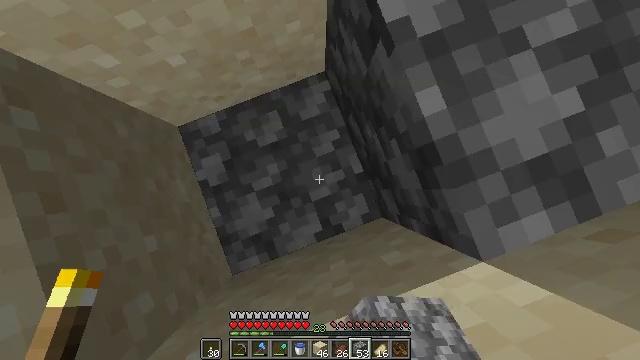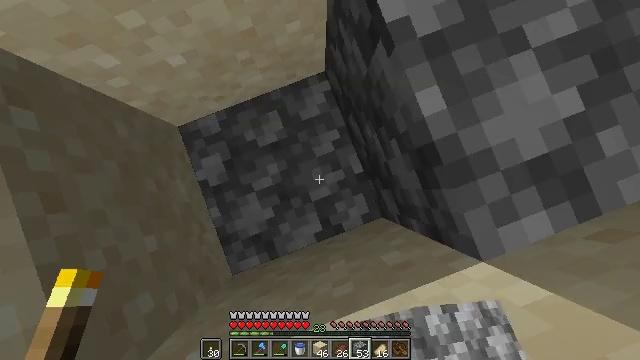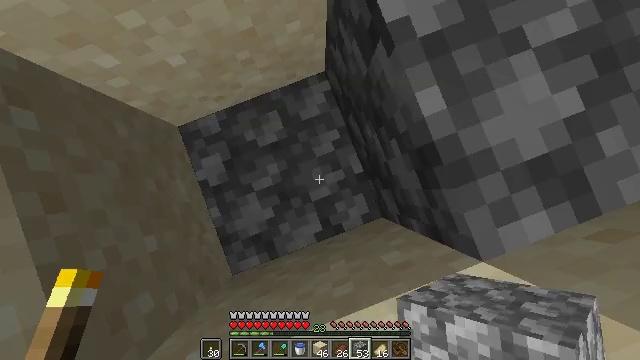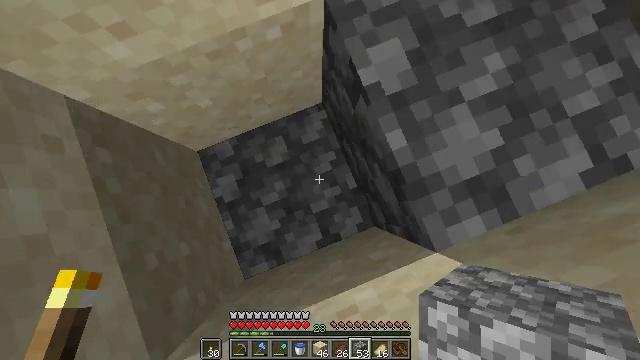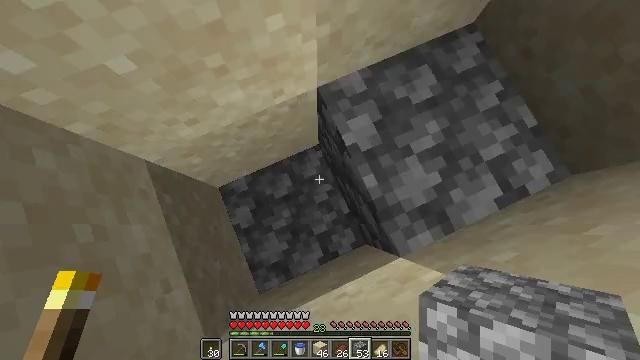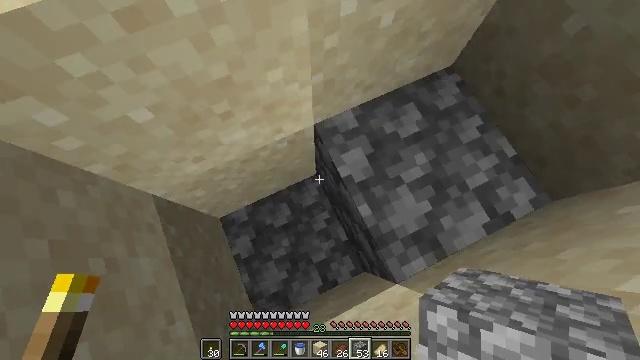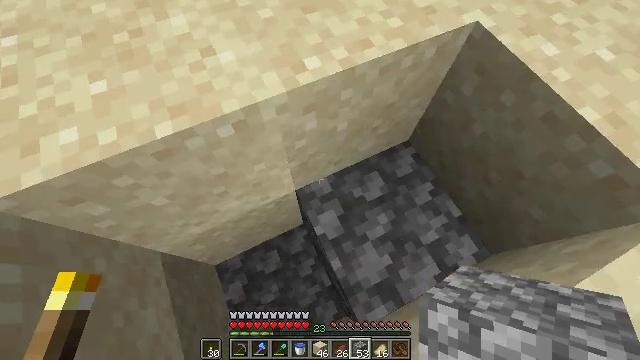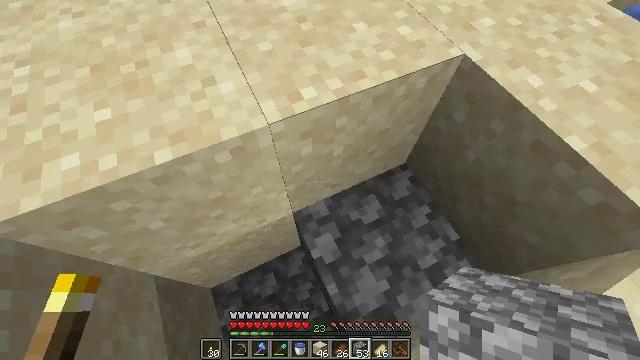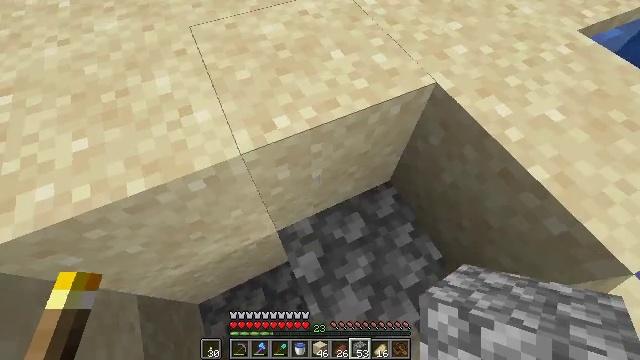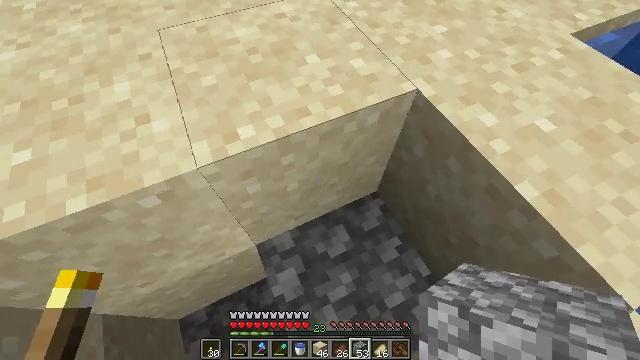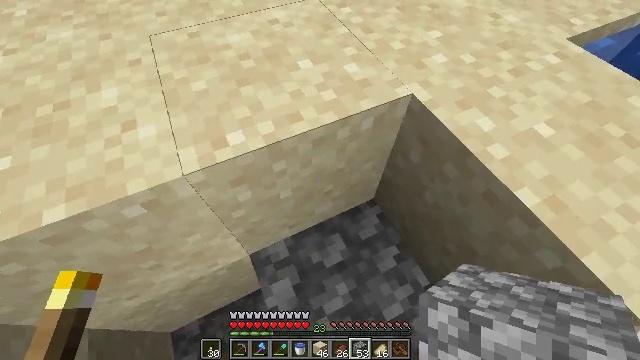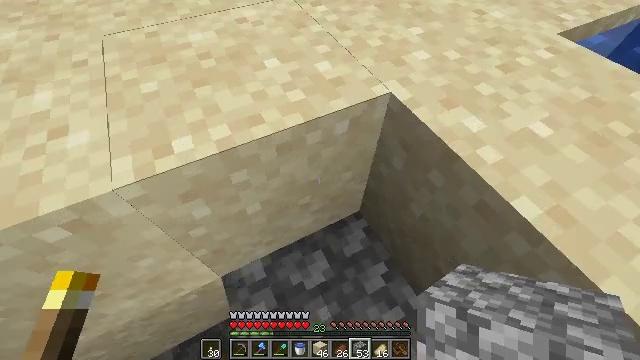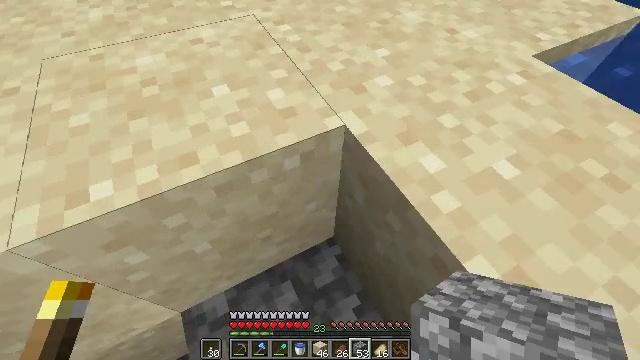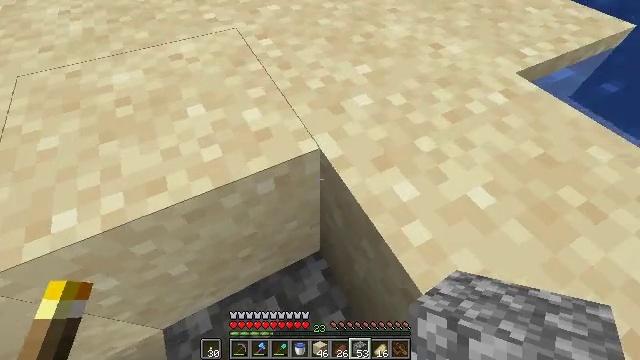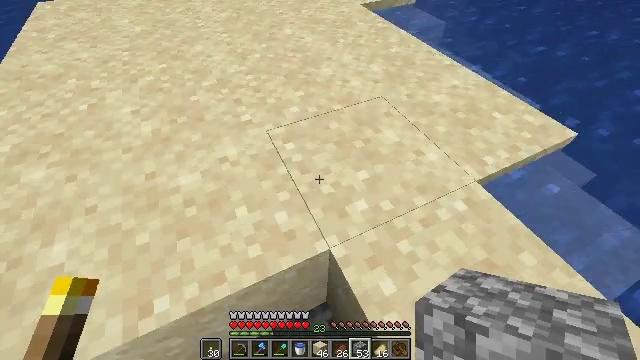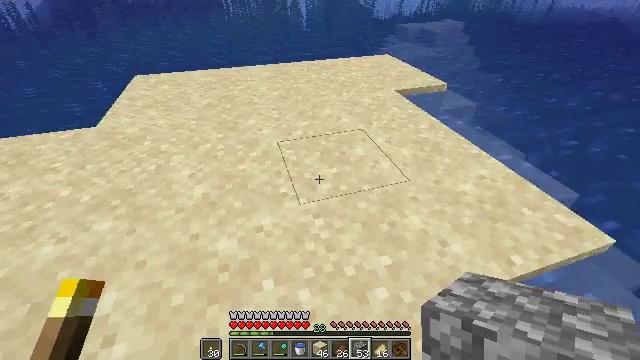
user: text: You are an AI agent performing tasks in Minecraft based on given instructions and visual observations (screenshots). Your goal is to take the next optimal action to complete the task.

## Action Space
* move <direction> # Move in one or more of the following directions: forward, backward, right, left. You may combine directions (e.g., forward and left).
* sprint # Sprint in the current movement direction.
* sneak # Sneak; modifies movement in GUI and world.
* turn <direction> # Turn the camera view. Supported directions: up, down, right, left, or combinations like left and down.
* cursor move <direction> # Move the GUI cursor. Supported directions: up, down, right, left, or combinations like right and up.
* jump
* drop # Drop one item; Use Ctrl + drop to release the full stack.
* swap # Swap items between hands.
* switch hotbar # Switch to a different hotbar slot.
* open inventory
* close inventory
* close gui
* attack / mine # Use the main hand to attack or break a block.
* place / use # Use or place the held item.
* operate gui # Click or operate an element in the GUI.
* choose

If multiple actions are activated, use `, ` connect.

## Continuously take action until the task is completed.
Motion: motion action
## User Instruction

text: Break the white bed to relocate it.
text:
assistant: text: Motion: no_op
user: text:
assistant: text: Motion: no_op
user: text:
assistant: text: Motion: move right, turn right and up, jump
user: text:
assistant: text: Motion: move right, turn right and up, jump
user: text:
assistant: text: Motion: move right, turn right and up, jump
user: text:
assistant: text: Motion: move right, turn up, jump
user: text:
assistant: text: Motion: move forward and move right, turn up, jump
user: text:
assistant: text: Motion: move forward and move right, turn up, jump
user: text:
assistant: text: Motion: move forward and move right, turn up
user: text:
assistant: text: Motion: move forward and move right, turn up
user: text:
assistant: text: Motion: move forward and move right, turn right and up
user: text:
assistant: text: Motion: move forward and move right, turn up
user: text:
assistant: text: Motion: move forward and move right, jump
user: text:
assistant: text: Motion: move forward and move right, turn left and up, jump
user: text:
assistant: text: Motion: move forward and move right, turn left and up, jump
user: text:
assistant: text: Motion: move forward and move right, turn left and up
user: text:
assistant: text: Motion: move forward and move right, turn left and up
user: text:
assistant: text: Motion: move forward and move right, turn left and up
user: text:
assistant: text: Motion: move forward and move right, turn left and up
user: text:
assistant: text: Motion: move forward and move right, turn left
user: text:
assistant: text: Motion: move forward, turn left
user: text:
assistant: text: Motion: move forward, turn left
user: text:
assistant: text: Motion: move forward, turn left
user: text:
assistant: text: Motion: move forward, turn left
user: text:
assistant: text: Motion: move forward, turn left
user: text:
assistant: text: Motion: move forward, jump
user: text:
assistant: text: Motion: move forward, sprint, turn left, jump
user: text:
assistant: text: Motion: move forward, sprint, turn left and down, jump
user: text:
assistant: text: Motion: move forward, sprint, turn left and down, jump
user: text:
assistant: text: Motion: move forward, sprint, turn left and down